Field crop: tomato
Growth stage: 1
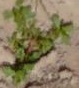
Species: portulaca